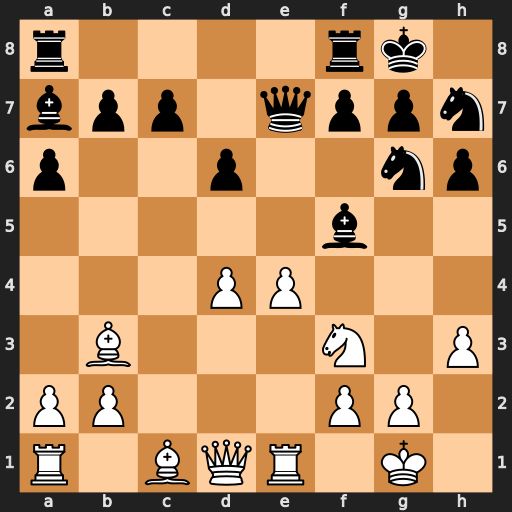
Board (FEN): r4rk1/bpp1qppn/p2p2np/5b2/3PP3/1B3N1P/PP3PP1/R1BQR1K1
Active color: w
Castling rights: -
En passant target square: -
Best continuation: exf5 Qf6 fxg6